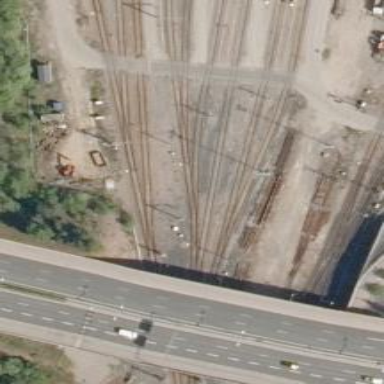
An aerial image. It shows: Rail yard with electrified contact lines for the railway.